Question: Instead of adding mathematical symbols in x-labels, I'm trying to add $t_[1,n]$, $t_[2,n]$ and $t_[3,n]$ symbols at 0, 40 and 85 points in x-axis values, respectively. For doing so, my codes are
'''
m=c(rnorm(40,0,.5),rnorm(45,5,.5));
plot(rep(1:85,1), m, type="l", lty=1, xaxt='n', yaxt='n',ann=FALSE, col=4);
windowsFonts(script=windowsFont("Script MT Bold"));
title(xlab=c(expression(t[1,n]), expression(t[2,n]), expression(t[3,n])), family="script");
'''

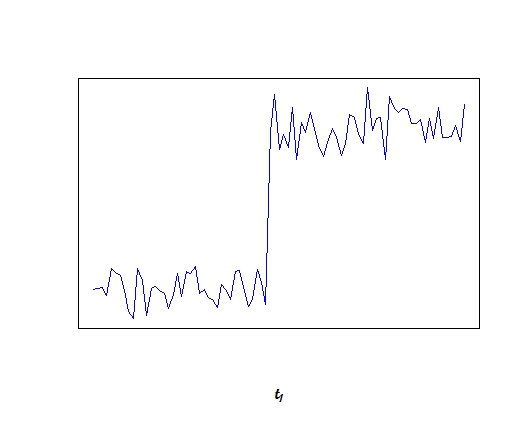
Answer: Use 'axis' instead of 'title'.
'''
axis(side = 1, at = c(0, 40, 85),
labels = c(expression(t["1,n"]),
expression(t["2,n"]),
expression(t["3,n"])))
'''